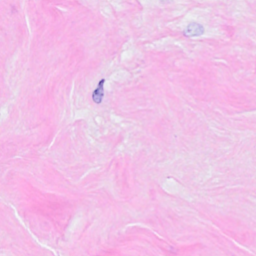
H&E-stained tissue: Breast